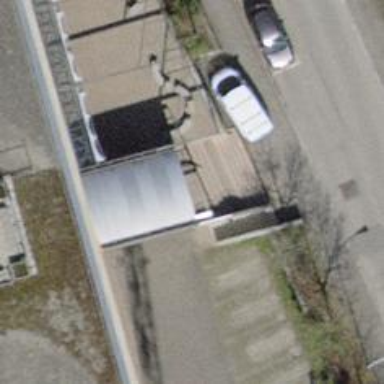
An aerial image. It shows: Set of steps on the road.